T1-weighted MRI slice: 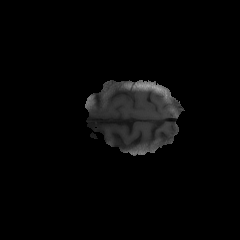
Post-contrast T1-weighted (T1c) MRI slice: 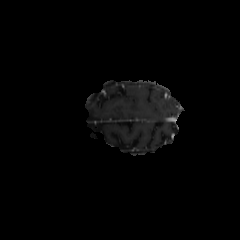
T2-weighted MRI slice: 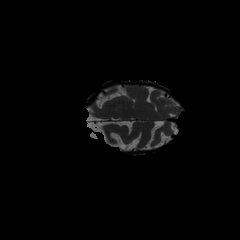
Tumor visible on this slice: no